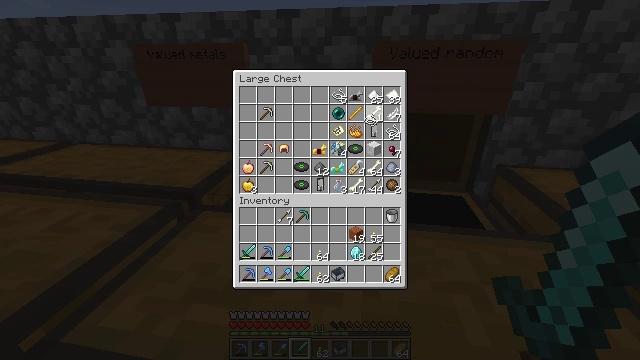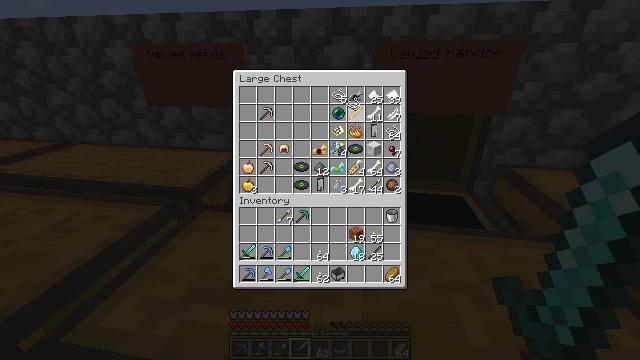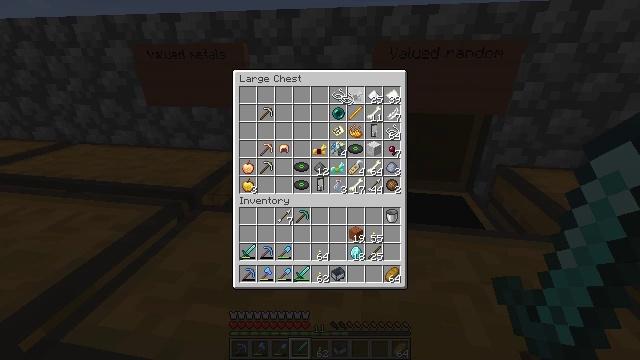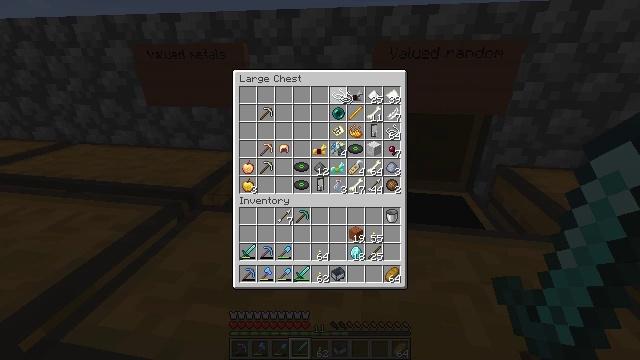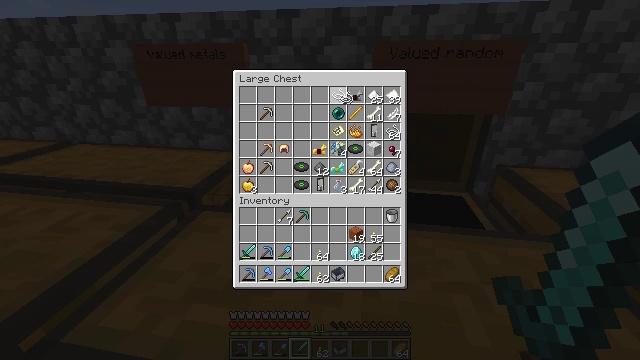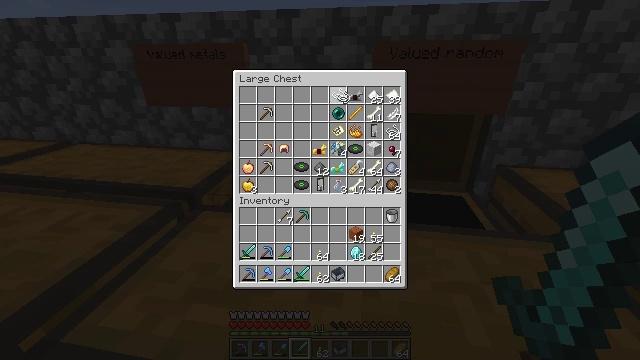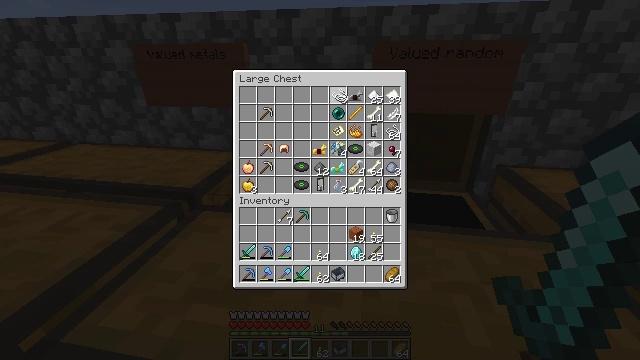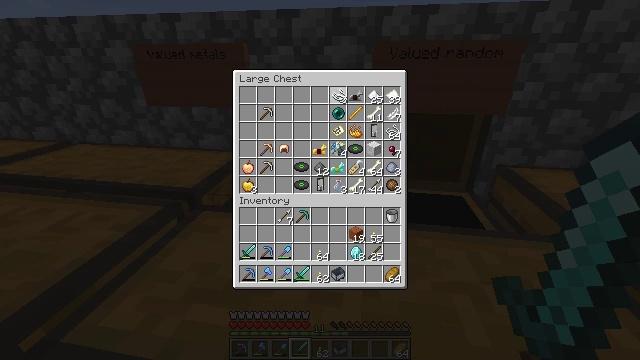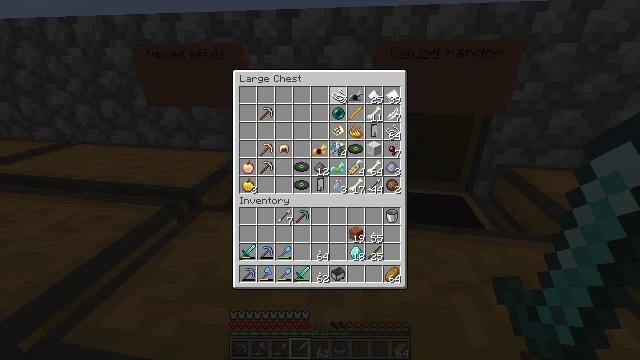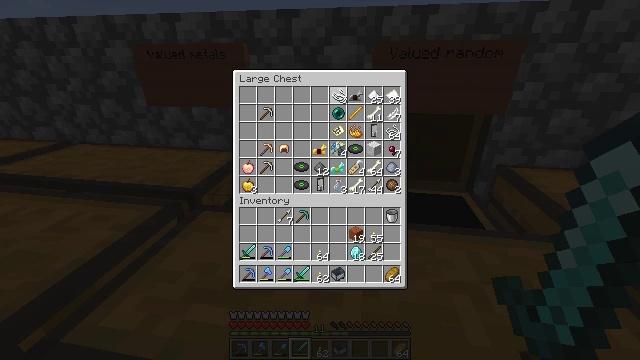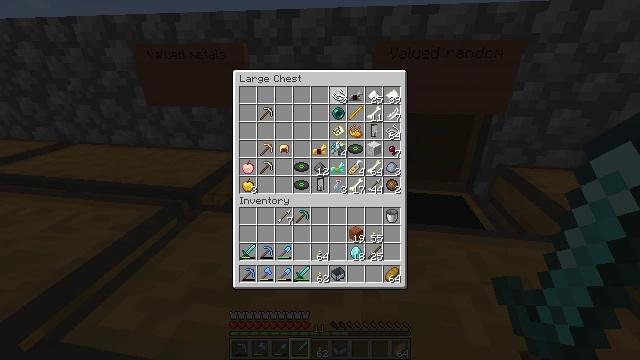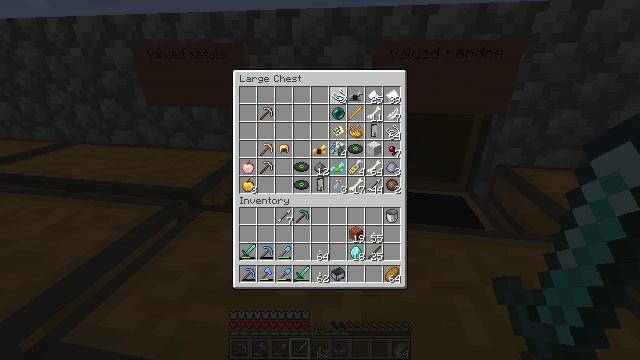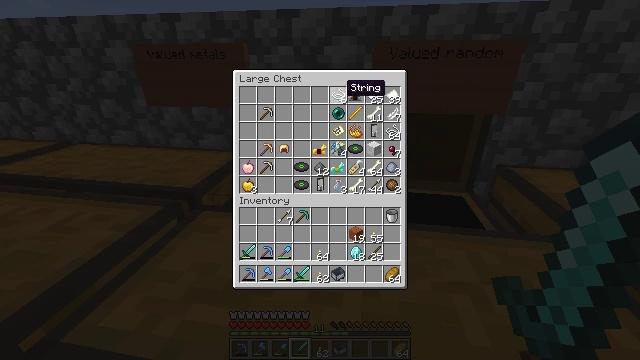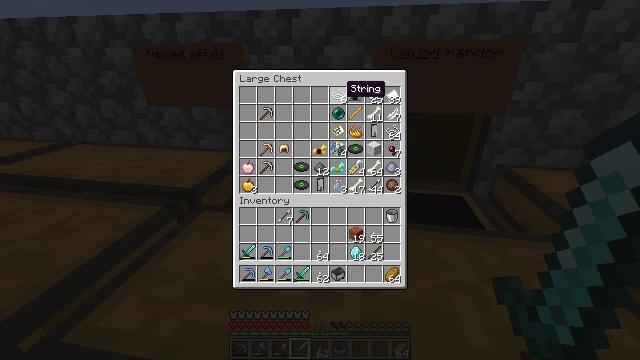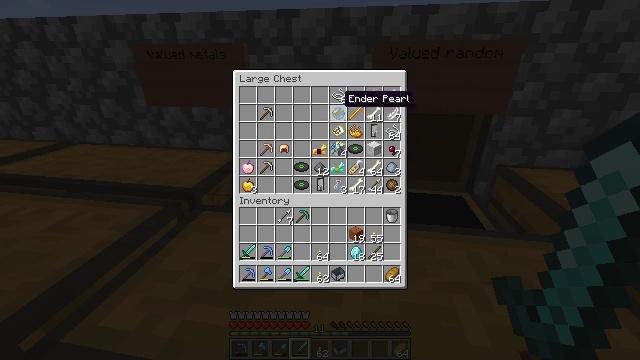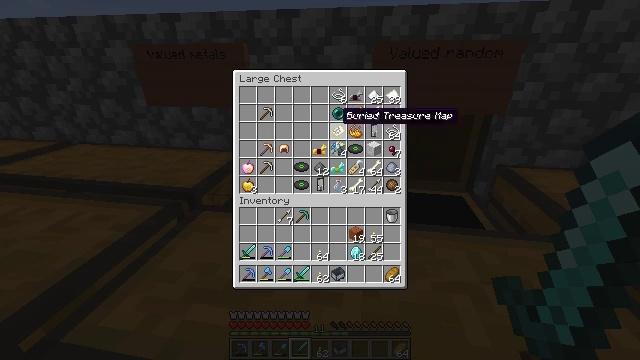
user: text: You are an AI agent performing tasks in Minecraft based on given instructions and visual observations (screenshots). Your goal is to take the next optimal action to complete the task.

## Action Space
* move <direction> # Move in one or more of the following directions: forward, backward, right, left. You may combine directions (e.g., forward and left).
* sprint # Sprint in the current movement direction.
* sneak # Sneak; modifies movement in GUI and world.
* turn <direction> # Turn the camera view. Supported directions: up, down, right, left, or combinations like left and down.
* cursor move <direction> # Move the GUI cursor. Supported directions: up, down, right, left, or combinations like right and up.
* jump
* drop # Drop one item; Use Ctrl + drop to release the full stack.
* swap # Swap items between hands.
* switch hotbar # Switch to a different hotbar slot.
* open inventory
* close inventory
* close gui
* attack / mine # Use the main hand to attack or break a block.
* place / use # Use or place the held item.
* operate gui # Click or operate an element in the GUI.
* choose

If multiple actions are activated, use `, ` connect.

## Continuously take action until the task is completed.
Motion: motion action
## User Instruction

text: Interact with the crafting table to make a diamond shovel.
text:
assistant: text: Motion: cursor move left and up
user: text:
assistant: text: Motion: no_op
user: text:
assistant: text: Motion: no_op
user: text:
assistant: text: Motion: no_op
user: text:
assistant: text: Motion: no_op
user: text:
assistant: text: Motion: no_op
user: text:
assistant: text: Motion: no_op
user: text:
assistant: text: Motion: operate gui
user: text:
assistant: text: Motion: operate gui
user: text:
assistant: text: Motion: operate gui
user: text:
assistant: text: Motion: operate gui
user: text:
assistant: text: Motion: no_op
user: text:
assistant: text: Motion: no_op
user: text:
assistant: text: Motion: cursor move down
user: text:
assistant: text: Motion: cursor move down
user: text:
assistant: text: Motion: cursor move down
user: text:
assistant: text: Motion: cursor move right and down
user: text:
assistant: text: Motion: cursor move right and down
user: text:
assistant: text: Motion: cursor move right and down
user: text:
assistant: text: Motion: cursor move right and down
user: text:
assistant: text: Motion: cursor move right
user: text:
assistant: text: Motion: cursor move right
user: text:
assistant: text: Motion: no_op
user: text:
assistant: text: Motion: no_op
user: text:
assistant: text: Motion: cursor move up
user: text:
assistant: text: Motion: cursor move up
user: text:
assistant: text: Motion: cursor move up
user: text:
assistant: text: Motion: no_op
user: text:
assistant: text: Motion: no_op
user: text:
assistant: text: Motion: no_op